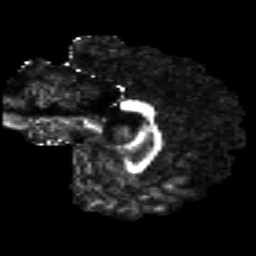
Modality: FA
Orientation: sagittal
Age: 21
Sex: male
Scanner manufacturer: siemens
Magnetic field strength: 3 T
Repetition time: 8.8 s
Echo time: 0.085 s